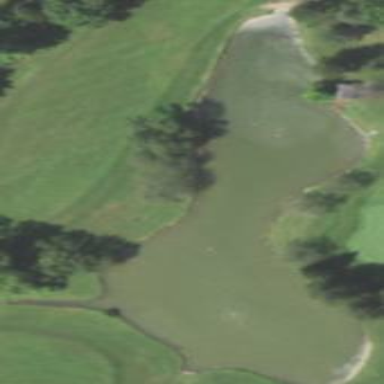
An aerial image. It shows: Water hazard on golf course.